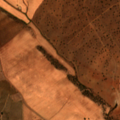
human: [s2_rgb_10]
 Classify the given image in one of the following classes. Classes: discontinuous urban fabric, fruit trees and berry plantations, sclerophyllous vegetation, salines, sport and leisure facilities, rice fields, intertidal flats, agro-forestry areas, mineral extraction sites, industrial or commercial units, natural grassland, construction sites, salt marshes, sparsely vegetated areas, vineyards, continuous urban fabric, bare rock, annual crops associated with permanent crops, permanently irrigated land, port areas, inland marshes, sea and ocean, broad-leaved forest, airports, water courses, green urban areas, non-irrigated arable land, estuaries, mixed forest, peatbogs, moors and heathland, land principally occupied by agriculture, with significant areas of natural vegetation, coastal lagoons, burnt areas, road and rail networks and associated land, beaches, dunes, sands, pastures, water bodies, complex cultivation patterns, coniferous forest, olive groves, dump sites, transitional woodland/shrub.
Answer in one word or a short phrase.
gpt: non-irrigated arable land, olive groves, agro-forestry areas